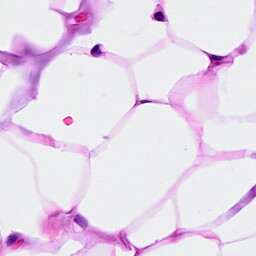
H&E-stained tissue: Breast